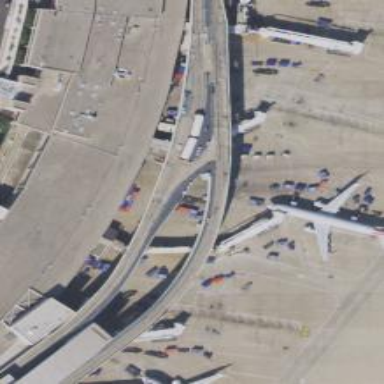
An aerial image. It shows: Airport gate.